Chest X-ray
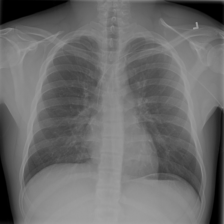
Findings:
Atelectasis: negative
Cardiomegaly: negative
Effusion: negative
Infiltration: negative
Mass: negative
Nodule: negative
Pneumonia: negative
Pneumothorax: negative
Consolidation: negative
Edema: negative
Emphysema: negative
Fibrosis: negative
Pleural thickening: negative
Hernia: negative